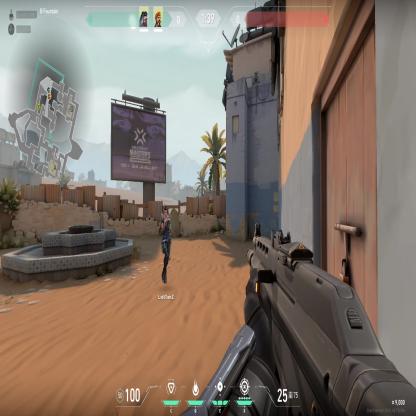
Label: teammate